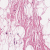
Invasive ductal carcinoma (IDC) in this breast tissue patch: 0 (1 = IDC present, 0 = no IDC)